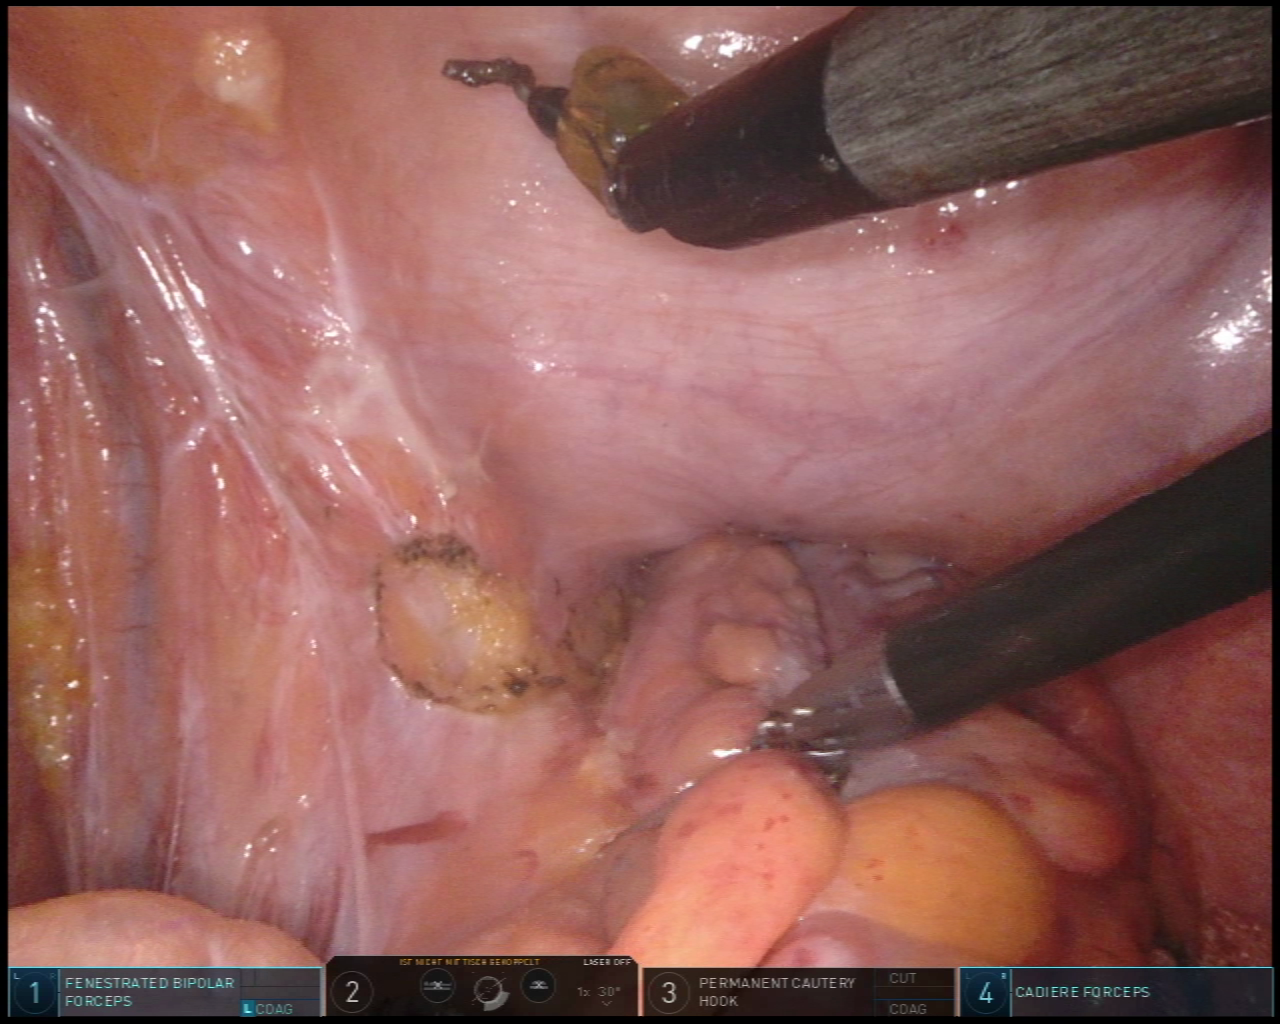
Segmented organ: abdominal_wall
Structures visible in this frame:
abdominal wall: yes
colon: yes
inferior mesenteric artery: no
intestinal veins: no
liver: no
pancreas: no
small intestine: no
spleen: no
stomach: no
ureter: no
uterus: no
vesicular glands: no